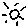
Label: sun